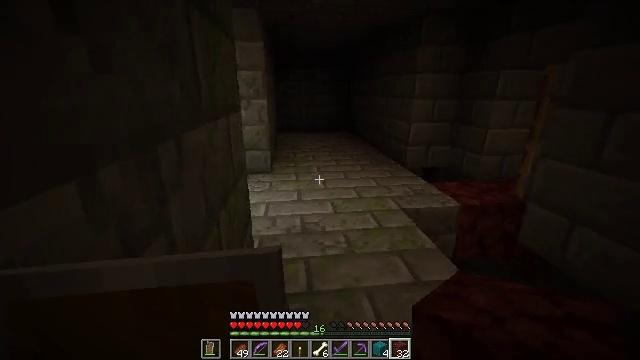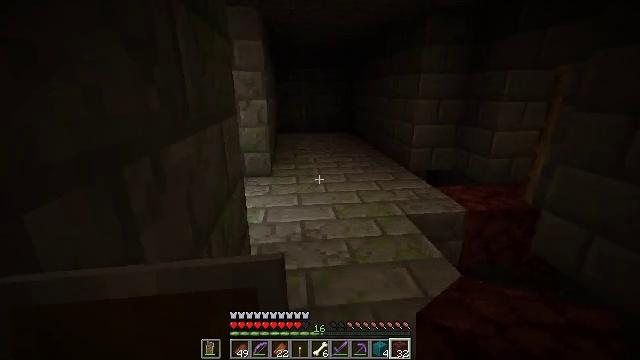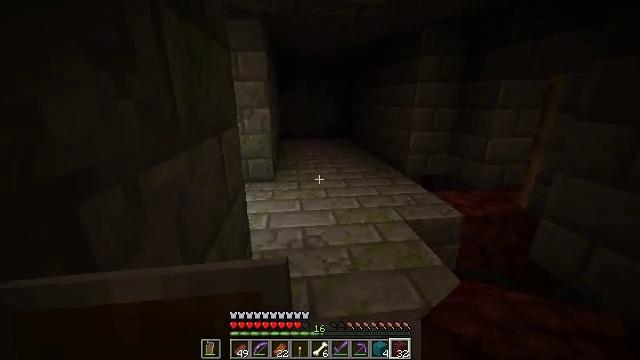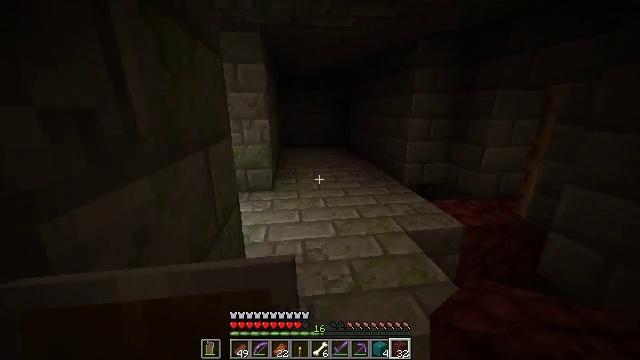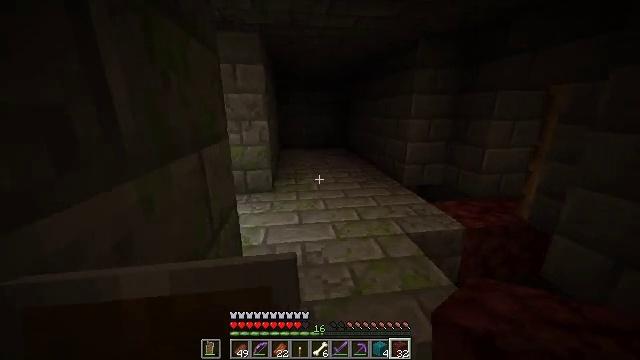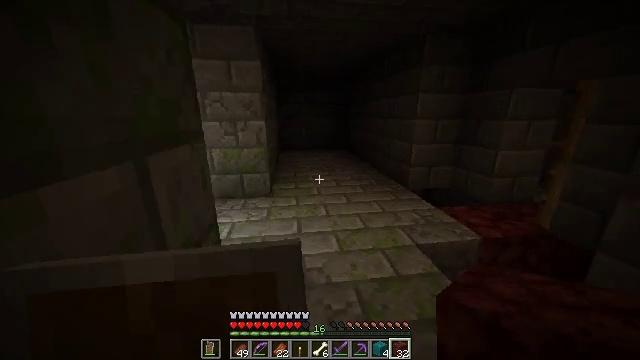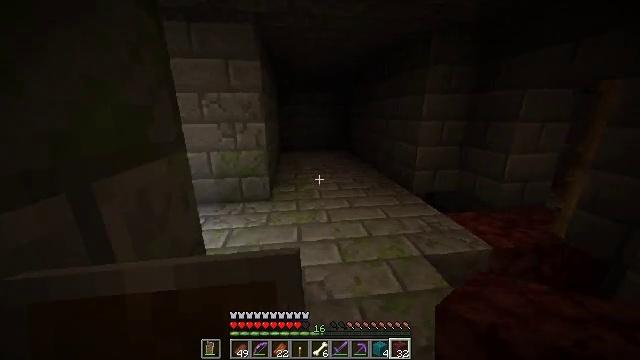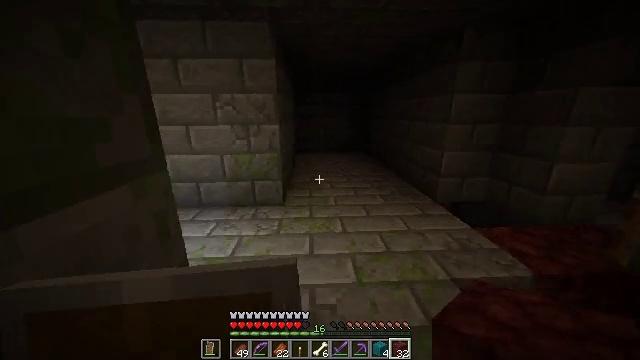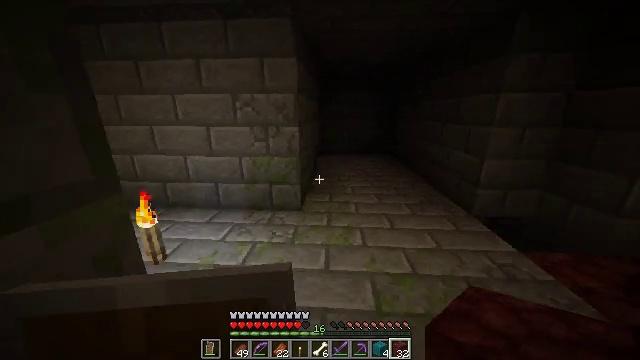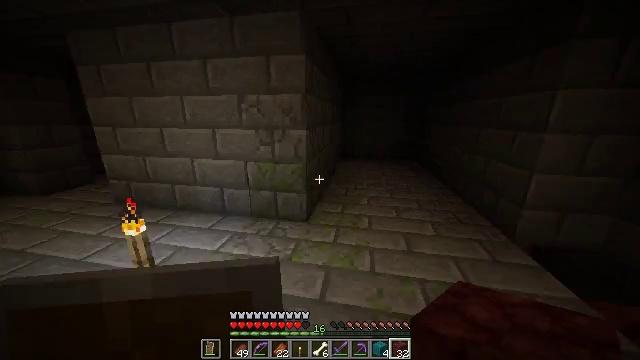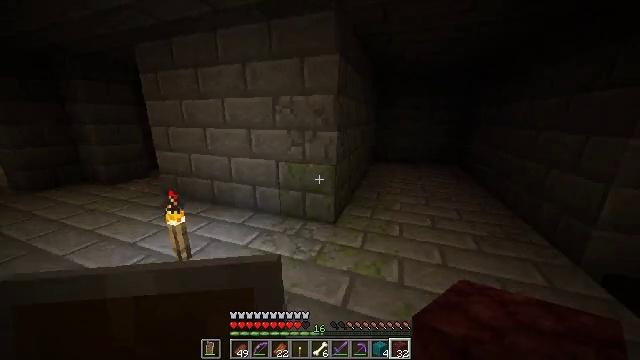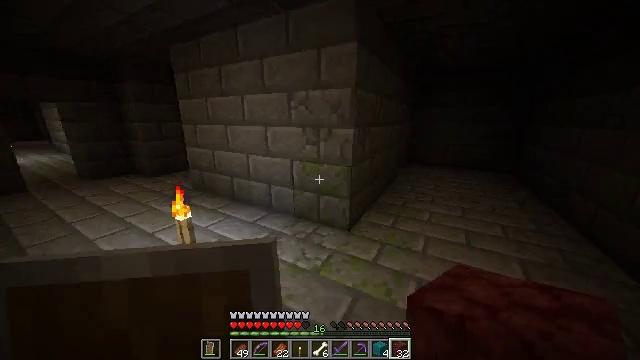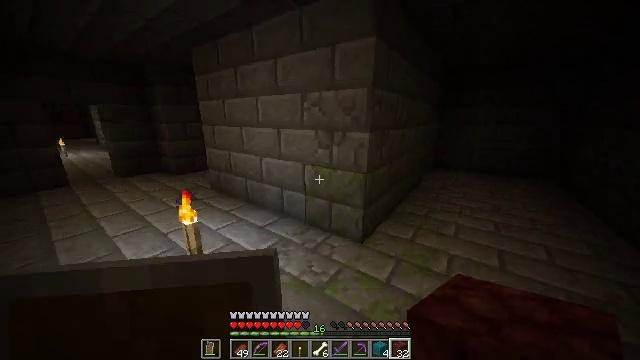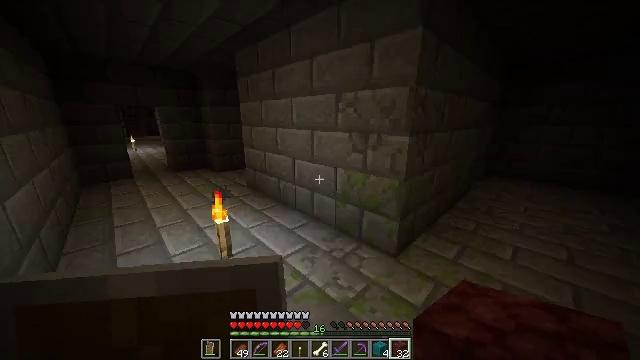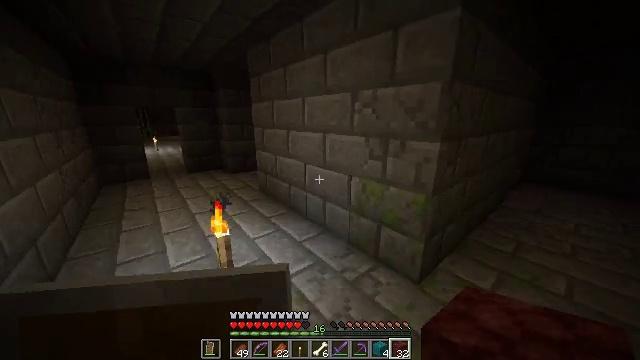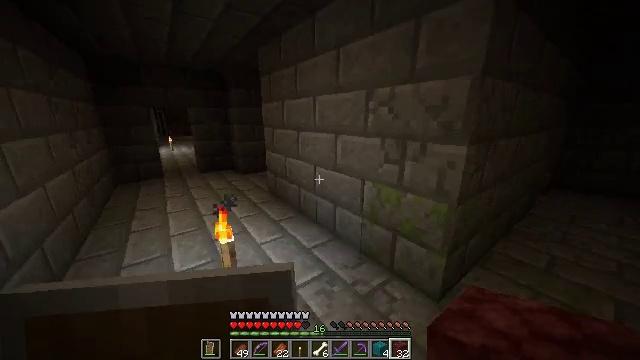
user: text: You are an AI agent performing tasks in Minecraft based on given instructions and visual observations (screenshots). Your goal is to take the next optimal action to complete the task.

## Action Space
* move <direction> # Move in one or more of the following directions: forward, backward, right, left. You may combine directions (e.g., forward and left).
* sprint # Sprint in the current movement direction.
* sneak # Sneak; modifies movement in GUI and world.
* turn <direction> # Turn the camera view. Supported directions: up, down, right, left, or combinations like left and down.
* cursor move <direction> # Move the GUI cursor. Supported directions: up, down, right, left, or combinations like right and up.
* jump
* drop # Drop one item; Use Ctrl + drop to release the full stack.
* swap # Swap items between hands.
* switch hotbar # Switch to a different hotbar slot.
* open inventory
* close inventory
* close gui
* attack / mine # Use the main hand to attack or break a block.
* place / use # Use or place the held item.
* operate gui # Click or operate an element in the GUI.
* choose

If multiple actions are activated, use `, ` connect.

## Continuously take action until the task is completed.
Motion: motion action
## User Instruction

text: Break the iron door.
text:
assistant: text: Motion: move forward
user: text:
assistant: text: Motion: move forward
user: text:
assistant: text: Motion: move forward, turn up
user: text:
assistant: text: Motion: move forward
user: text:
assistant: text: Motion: move forward
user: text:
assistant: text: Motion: move forward
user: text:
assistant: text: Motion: move forward, turn left
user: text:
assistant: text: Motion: move forward and move right, turn left
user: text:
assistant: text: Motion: move forward and move right, turn left
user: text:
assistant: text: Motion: move forward and move right, turn left
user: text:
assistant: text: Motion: move forward and move right, turn left
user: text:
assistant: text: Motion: move forward, turn left
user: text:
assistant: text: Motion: move forward, turn left
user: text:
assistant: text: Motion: move forward, turn left
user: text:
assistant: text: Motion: move forward, turn left
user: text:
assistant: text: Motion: move forward, turn left
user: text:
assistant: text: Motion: move forward, turn left
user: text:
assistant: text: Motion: move forward and move left, turn left
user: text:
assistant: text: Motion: move forward and move left, turn left
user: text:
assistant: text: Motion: move forward and move left
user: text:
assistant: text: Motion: move forward and move left
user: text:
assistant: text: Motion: move forward and move left
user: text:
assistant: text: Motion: move forward
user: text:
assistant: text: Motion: move forward
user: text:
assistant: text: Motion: move forward
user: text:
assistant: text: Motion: move forward
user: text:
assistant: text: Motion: move forward
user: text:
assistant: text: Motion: move forward and move left, turn right
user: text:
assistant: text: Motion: move forward and move left, turn right
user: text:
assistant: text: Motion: move forward and move left, turn right